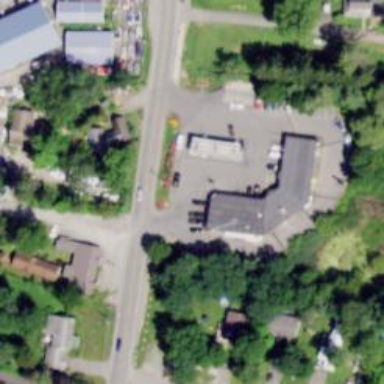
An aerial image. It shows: Convenience shop.